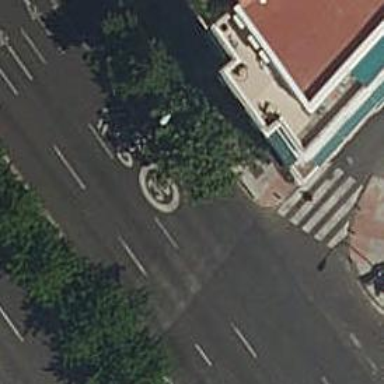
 there are traffic signals and zebra crossing."